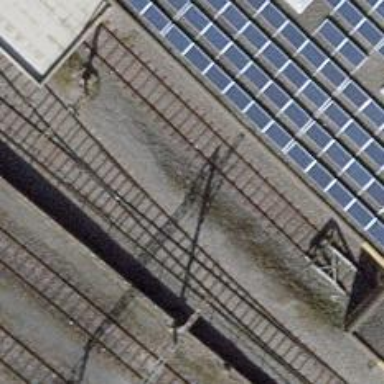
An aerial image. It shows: Single-track spur railway line.